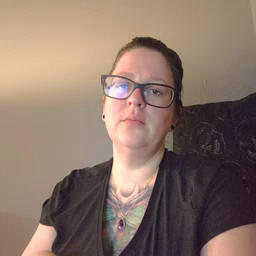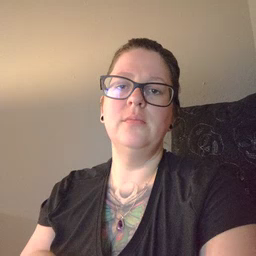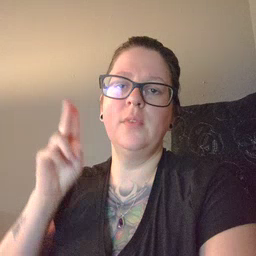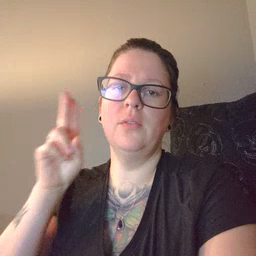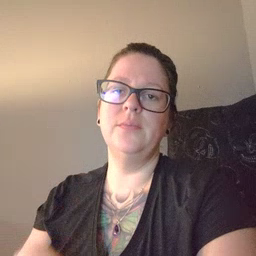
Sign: uncle